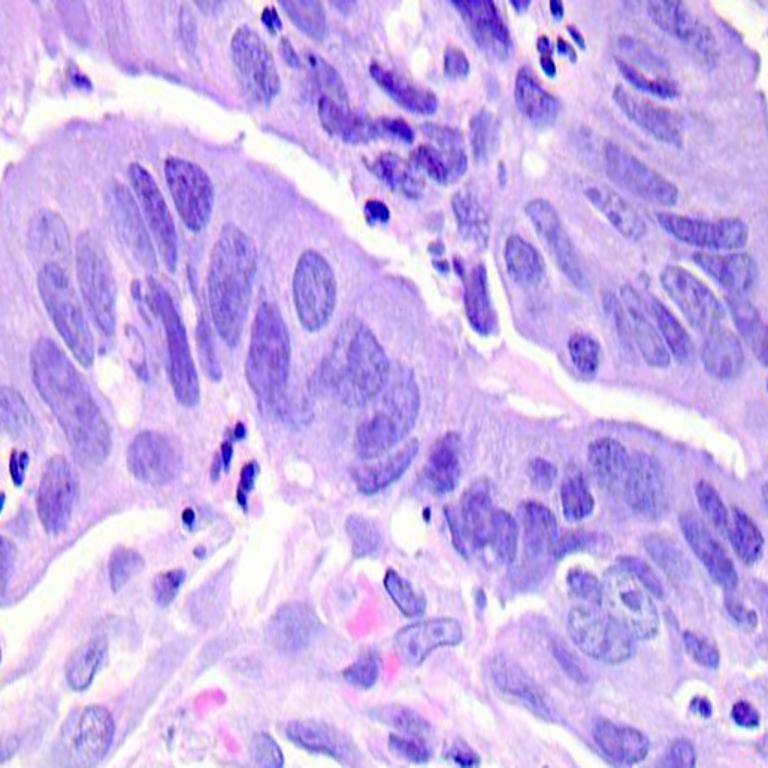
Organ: colon
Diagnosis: adenocarcinomas